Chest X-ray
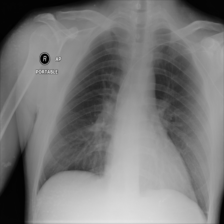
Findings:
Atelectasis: positive
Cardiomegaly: negative
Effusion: negative
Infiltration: negative
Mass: negative
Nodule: negative
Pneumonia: negative
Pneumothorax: negative
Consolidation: negative
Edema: negative
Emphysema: negative
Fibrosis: negative
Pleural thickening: negative
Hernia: negative